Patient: sex M, age 60
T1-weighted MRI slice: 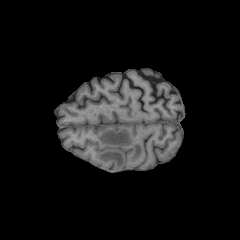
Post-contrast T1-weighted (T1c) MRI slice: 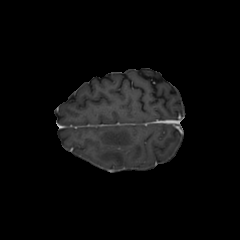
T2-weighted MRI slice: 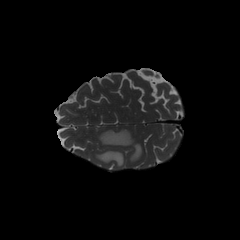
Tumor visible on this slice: yes
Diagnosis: Glioblastoma, IDH-wildtype
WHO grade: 4